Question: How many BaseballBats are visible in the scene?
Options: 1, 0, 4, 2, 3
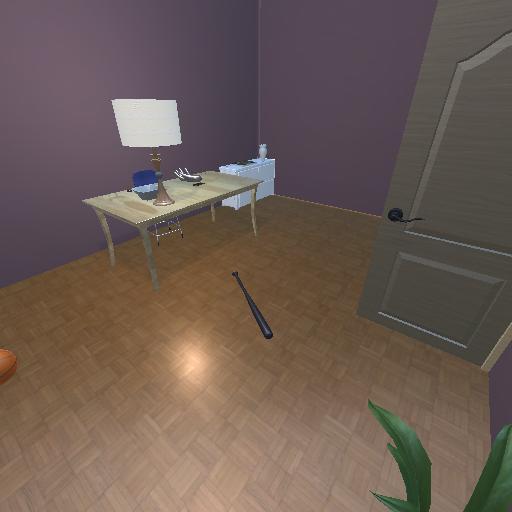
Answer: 1